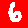
Digit: 6